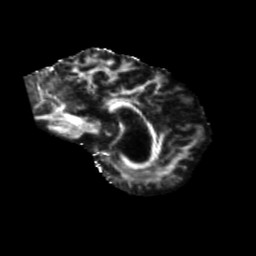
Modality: FA
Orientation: sagittal
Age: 48
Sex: male
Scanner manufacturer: siemens
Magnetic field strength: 3 T
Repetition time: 5.25 s
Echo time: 0.08 s